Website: lowes
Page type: review-order
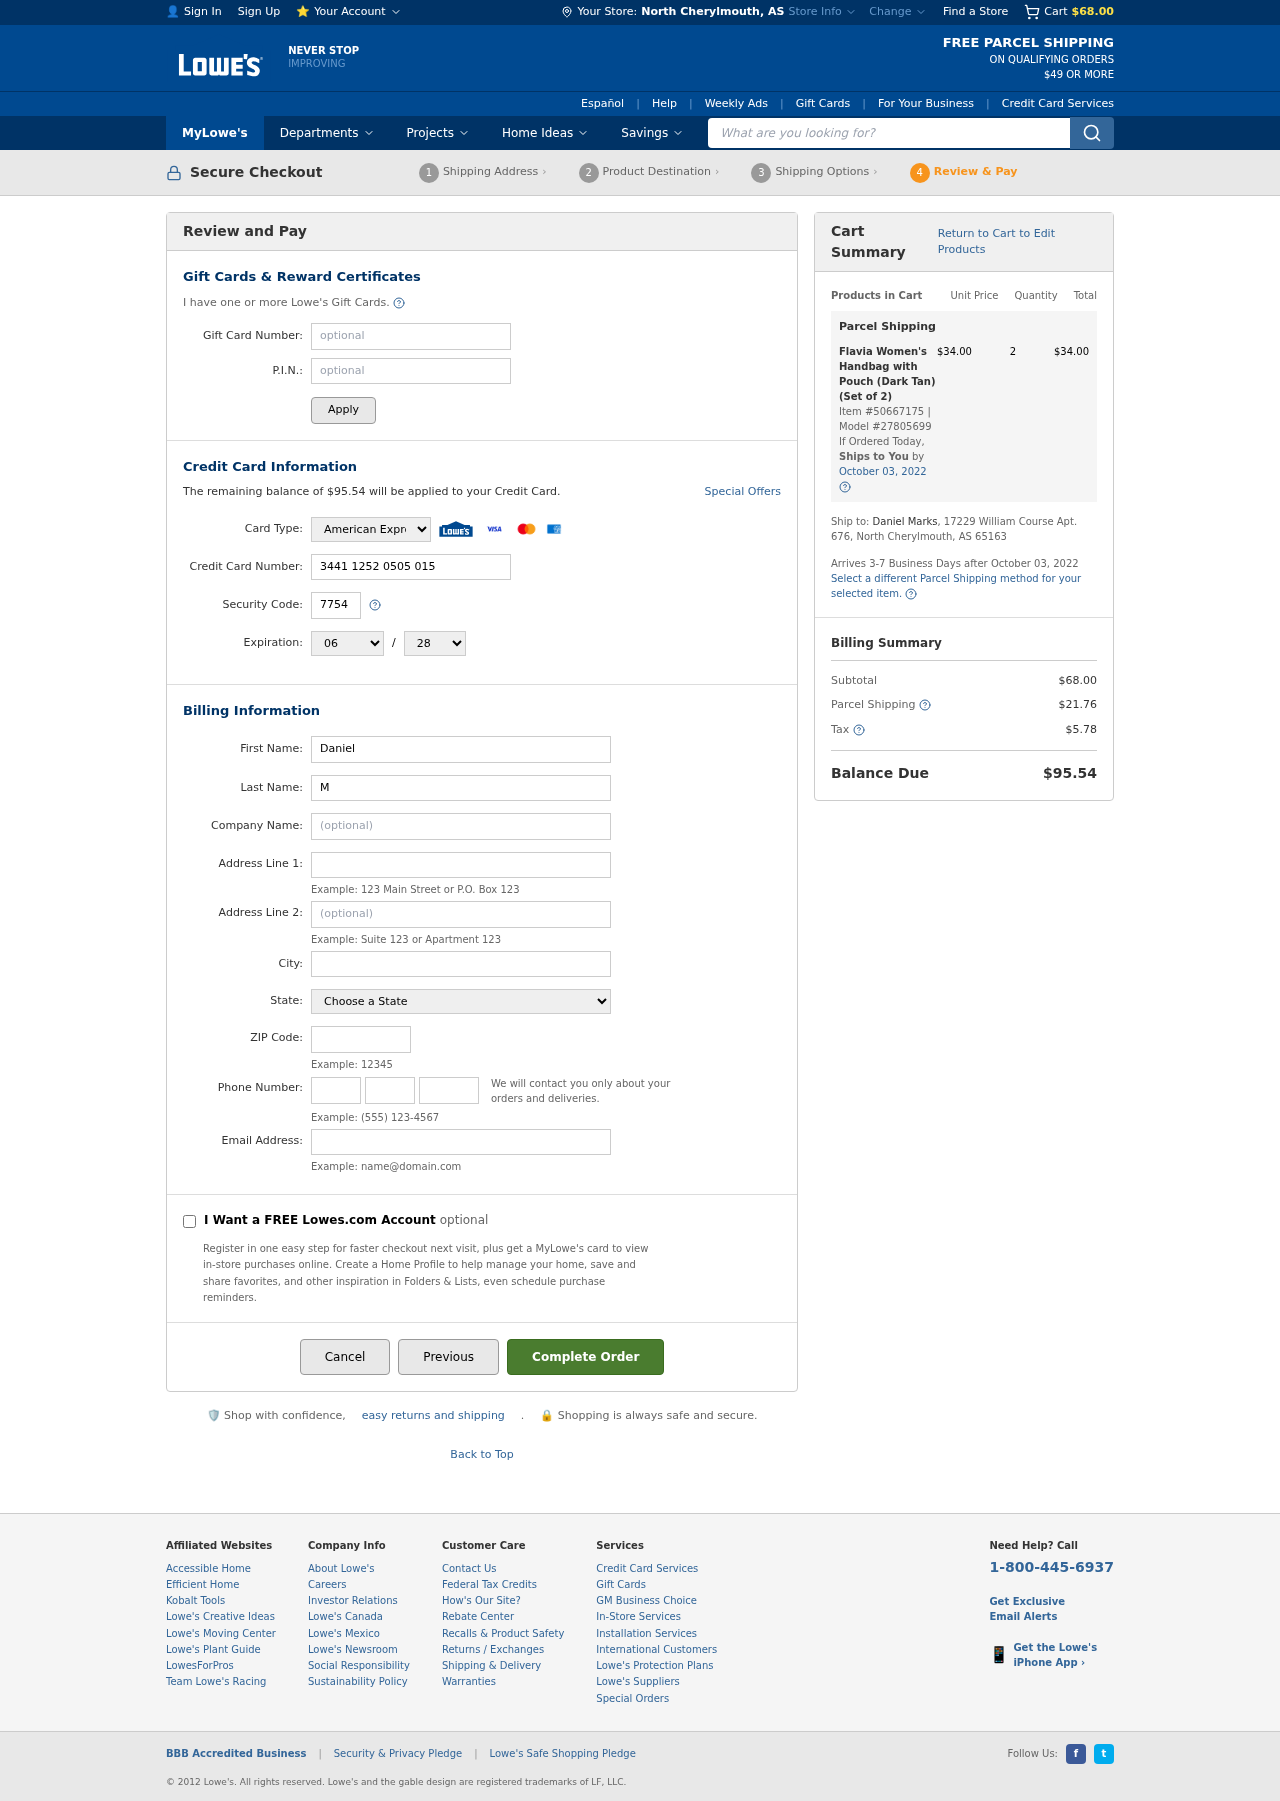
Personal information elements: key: PII_CARD_CVV
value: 7754
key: PII_CARD_EXPIRY_MONTH
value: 06
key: PII_CARD_EXPIRY_YEAR
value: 28
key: PII_CARD_NUMBER
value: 3441 1252 0505 015
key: PII_CARD_TYPE
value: American Express
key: PII_CITY
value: North Cherylmouth
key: PII_CITY_STATE
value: North Cherylmouth, AS
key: PII_EMAIL
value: dmarks@gmail.com
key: PII_FIRSTNAME
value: Daniel
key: PII_LASTNAME
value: Marks
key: PII_PHONE_AREA
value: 874
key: PII_PHONE_PREFIX
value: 747
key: PII_PHONE_SUFFIX
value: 4746
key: PII_POSTCODE
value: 65163
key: PII_STATE
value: AS
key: PII_STREET
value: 17229 William Course Apt. 676
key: PII_STREET2
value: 17229 William Course Apt. 676
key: PII_STREET2
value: Suite 282
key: PII_FULLNAME2
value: Daniel Marks
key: PII_CITY_STATE_ZIP2
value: North Cherylmouth, AS 65163
Product elements: key: PRODUCT1_NAME
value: Flavia Women's Handbag with Pouch (Dark Tan) (Set of 2)
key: PRODUCT1_PRICE
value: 34
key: PRODUCT1_QUANTITY
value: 2
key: PRODUCT1_ITEM_NUMBER
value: Item #50667175
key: PRODUCT1_MODEL_NUMBER
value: Model #27805699
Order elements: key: ORDER_SUBTOTAL
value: $68.00
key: ORDER_BALANCE_DUE
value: $95.54
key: ORDER_SHIPPING_DATE
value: October 03, 2022
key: ORDER_ITEM_TOTAL
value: $34.00
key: ORDER_SHIPPING_DATE2
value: October 03, 2022
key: ORDER_SHIPPING_COST
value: $21.76
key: ORDER_TAX
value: $5.78
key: ORDER_TOTAL
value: $95.54
Search elements: key: HEADER_SEARCH
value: What are you looking for?